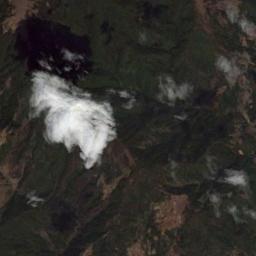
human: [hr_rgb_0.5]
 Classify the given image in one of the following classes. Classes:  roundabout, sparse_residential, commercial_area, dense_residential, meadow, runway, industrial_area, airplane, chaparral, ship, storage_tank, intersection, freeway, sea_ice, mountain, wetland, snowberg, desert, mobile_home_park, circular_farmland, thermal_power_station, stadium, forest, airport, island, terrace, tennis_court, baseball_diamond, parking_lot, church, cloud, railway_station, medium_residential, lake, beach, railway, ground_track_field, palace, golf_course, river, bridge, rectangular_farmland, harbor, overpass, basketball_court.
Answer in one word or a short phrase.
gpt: cloud